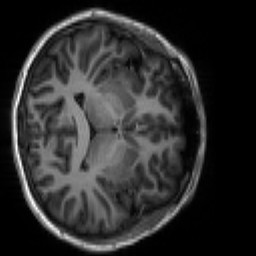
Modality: T1w
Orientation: axial
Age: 18
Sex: male
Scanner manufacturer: siemens
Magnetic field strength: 3 T
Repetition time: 2.3 s
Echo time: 0.00267 s